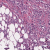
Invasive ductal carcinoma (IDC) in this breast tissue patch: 1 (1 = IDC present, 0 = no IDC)